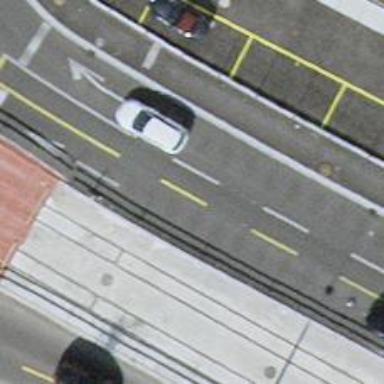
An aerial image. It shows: Tertiary road with asphalt surface and trolley wire.